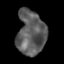
Tissue: lung
Cell type: Epithelial cells
Senescence score: 0.1746
Nuclear area (px): 1234
Mean DAPI intensity: 92.749